Question: > : While I asked this question over a year ago, there is still no answer. Out of curiosity, I reproduced the problem I observed with Eclipse today with IntelliJ IDEA.
## Problem
I was recently debugging a class that contained a blocking and long-running method doing lots of operations. Interestingly the from time to time. I had a feeling that the speed correlated with the different debugging methods (Step Into, Step Over, Step Return, Resume).
## Minimal reproducible example used as experiment
I wrote a minimal example and could reproduce and measure my feeling with the help of the following class:

The test class simply measures how often the counter is incremented in the "long running" operation. To test the hypothesis I set a breakpoint to halt the program before invoking the 'longRunningOperation' and then applied the different debugging methods.
Given the shown breakpoint, I performed several repeated measurements in no particular order (to minimize chance of a systematic error) with different debugging strategies:
1. Run: simply execute the program (performance control group)
2. W/O Breakpoint: Runs the program in debug mode without a breakpoint
3. Resume: Halt at the breakpoint, then resume the execution (IntelliJ F9)
4. Over: Halt at the breakpoint, then step over the long running method (IntelliJ F8)
5. Into+Return: Halt at the breakpoint, then step into the long running method and step out (IntelliJ F7, then SHIFT+F8)
6. Into+Resume: Halt at the breakpoint, then step into the long running method and resume (IntelliJ F7, then F9)
## Experimental results
Each debugging strategy was executed 10 times and the result of 'System.out.println(res)' is shown in the respective columns. The 'Mean' row contains the mean value of the 10 measurements for each strategy. The 'Deviation' row contains the relative deviation to the strategy. The results are obtained with IntelliJ IDEA, but are similar in Eclipse.
## Question
The results indicate that using or to execute a long running method during debugging is more than compared to the other options. However I cannot explain why this happens? What does the debugger internally do to yield such a behavior?
: I executed the measurements on Windows 10 with Java 8 and IntelliJ IDEA 2016.2.
---
To reproduce the behavior on your machine, I have put the small class into a <URL>.
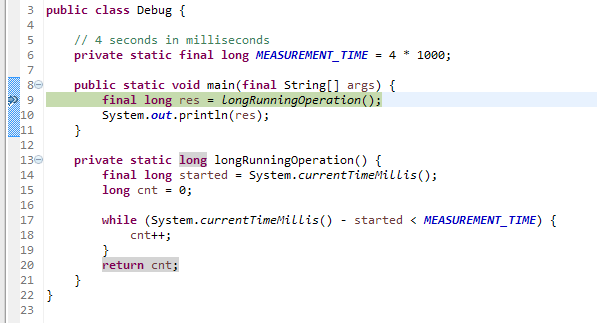
Answer: I am still experiencing the same problem and I believe it is not so much the implementation as Java debugging in general (If it was the implementation's fault IntelliJ had to implement it equally badly and that both IDEs implement it that badly seems rather unlikely to me).
I found <URL> here on SO that led me to the suspicion that when stepping over code, Java never leaves the unoptimized interpret bytecode step by step. When continuing I believe it checks until which point it may run and does so in the optimized approach, making this a hell lot faster.
(other than the performance of those operations).
I did however find a "solution" to this problem. Namely: 'Run to Line'.
This feature will run the code up to the line in which your cursor is currently placed. Therefore it seems to have the very same effect as adding a breakpoint to the line, continuing the execution and then removing the breakpoint again. With this approach one can "step over" a line by placing the cursor on the next line and hitting 'Ctrl+R' (default shortcut for this).